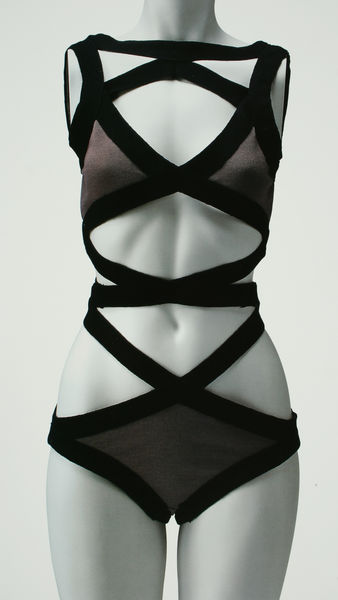
Titel: Badeanzug
Künstler: Rudi Gernreich
Standort: Kyoto (Japan)
Institution: Kyoto Costume Institute
Schlagwörter: haut, nackt, weiß, braun, frau, grau, schwarz, mode, band, kleidung, beine, japan, foto, fotografie, scharz, schwarzweiß, puppe, schwartz, bänder, badeanzug, bikini, modepuppe, schaufensterpuppe, zweiteiler, bademode, schwimmanzug, monokini